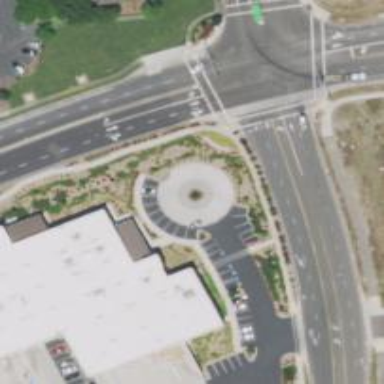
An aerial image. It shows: Mini roundabout on the road.